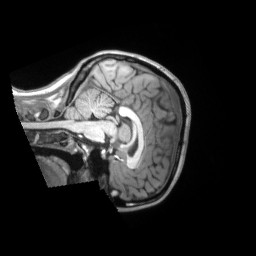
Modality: T1w
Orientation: sagittal
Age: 23
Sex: female
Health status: ill
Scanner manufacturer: siemens
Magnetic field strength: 3 T
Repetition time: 2.2 s
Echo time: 0.00157 s